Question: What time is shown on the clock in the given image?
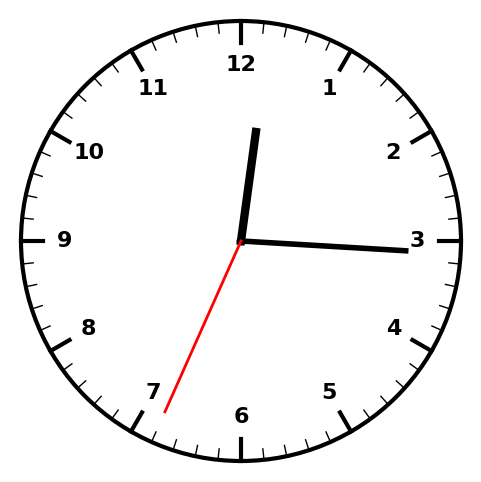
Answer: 12:15:34